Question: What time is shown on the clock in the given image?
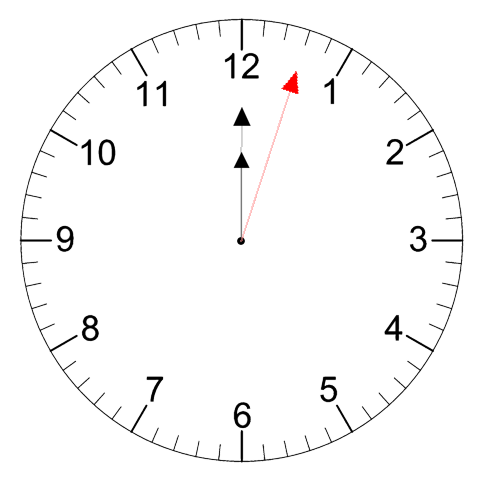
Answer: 12:00:03